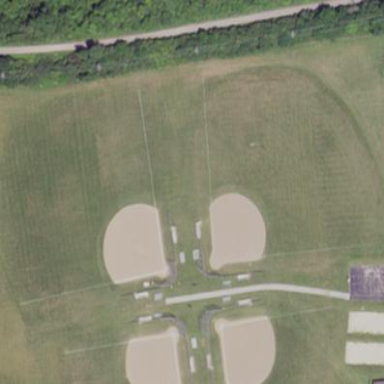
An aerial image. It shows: Baseball pitch for leisure land.